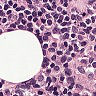
Metastatic tissue present: no